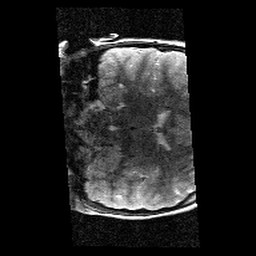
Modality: T2w
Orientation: coronal
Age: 10
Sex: female
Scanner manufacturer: siemens
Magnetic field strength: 3 T
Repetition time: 9.23 s
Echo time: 0.067 s